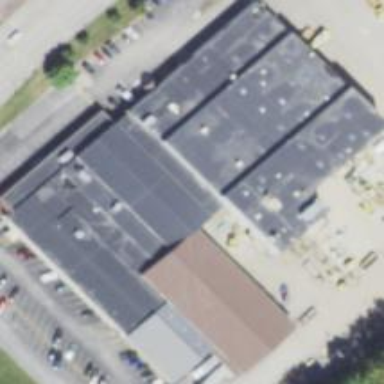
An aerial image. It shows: Commercial building.